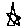
Label: star